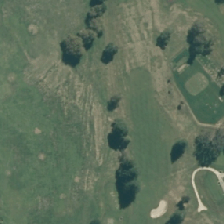
Land cover: urban_parkland